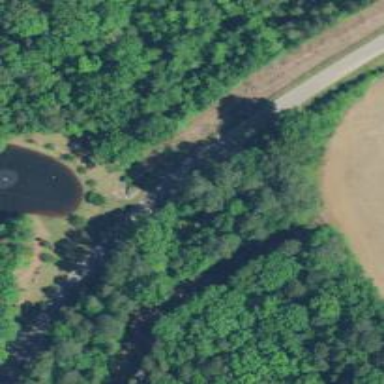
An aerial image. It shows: Culvert tunnel.